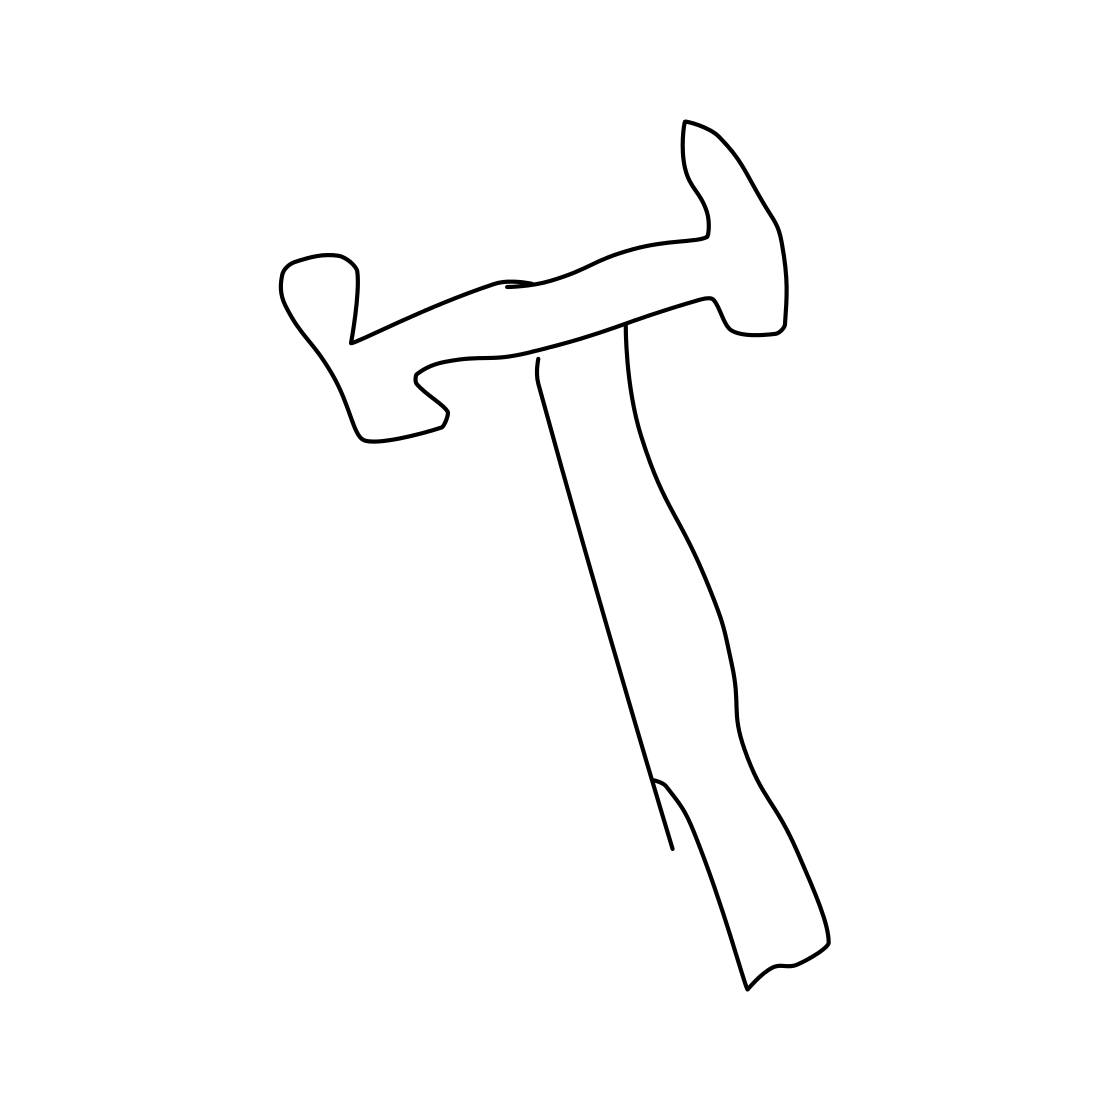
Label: hammer